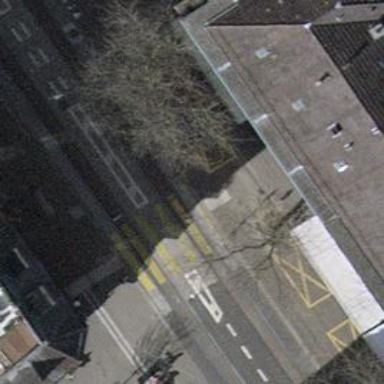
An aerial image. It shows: Uncontrolled zebra crossing on the road.